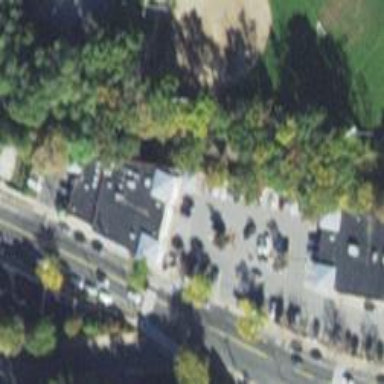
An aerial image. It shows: Supermarket.